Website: bh-photo
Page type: customer-info-address
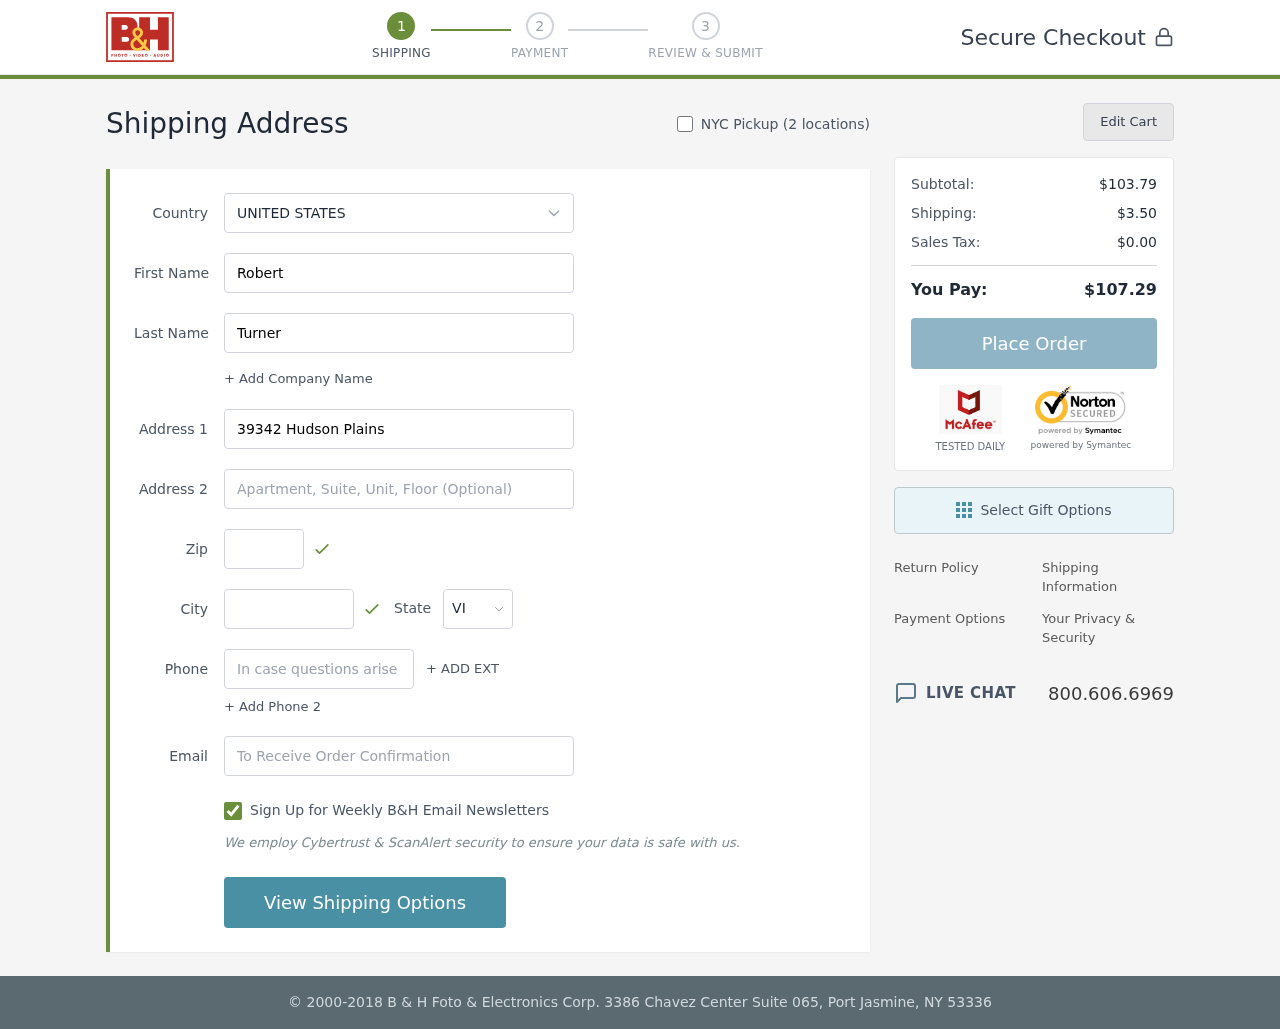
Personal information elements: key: PII_CITY
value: Holmesbury
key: PII_COUNTRY
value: United States
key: PII_EMAIL
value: robertturner@yahoo.com
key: PII_FIRSTNAME
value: Robert
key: PII_LASTNAME
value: Turner
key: PII_PHONE
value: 9997669092
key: PII_POSTCODE
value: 55868
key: PII_STATE_ABBR
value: VI
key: PII_STREET
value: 39342 Hudson Plains Apt. 994
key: PII_STREET2
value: Apt. 368
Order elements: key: ORDER_SUBTOTAL
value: $103.79
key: ORDER_SHIPPING_COST
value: $3.50
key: ORDER_TAX
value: $0.00
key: ORDER_TOTAL
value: $107.29